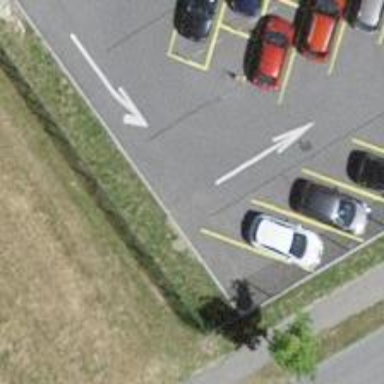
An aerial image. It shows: Parking aisle designated as service road.